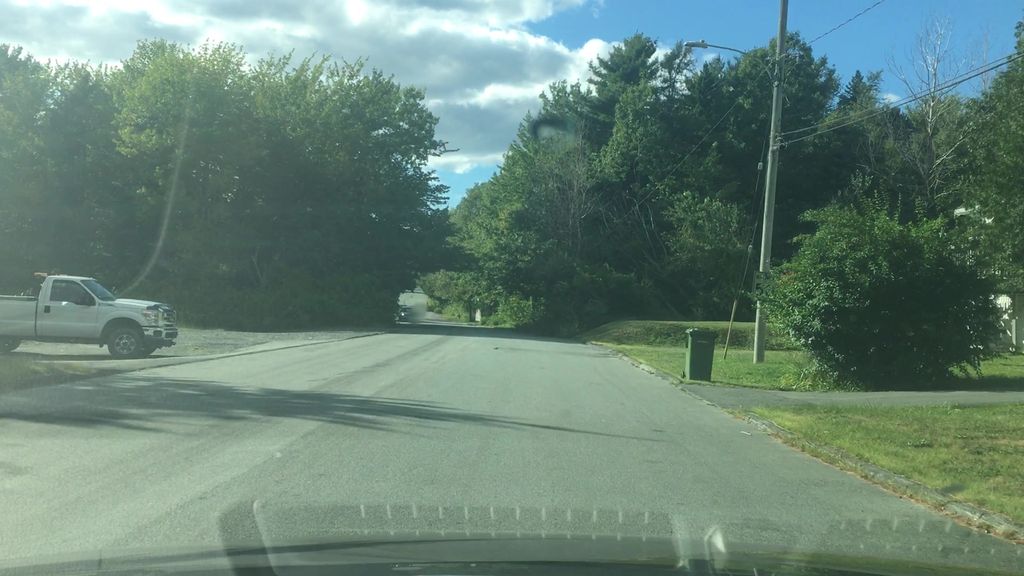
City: halifax